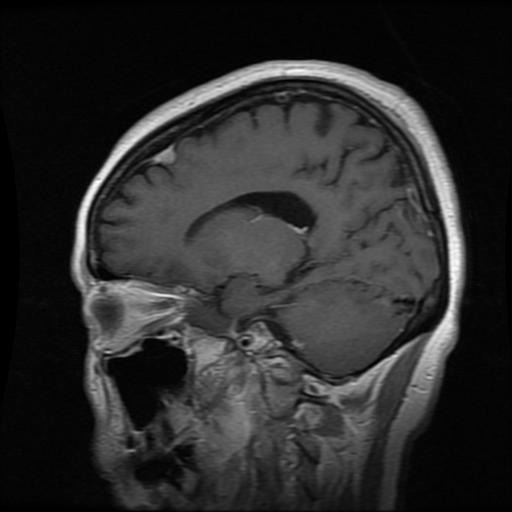
Label: meningioma